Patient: sex M, age 78
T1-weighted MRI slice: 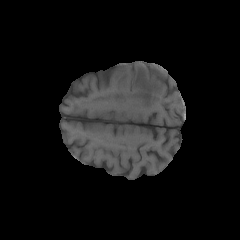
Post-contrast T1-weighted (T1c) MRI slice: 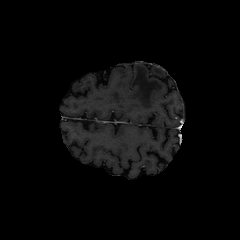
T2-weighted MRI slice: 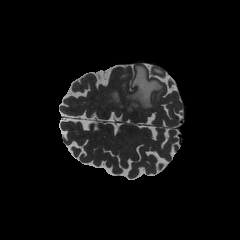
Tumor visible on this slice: yes
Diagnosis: Glioblastoma, IDH-wildtype
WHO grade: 4